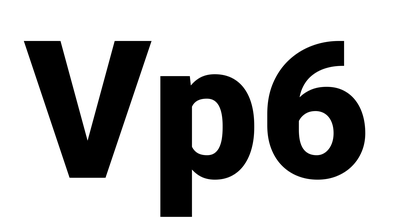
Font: Roboto_Black